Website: bh-photo
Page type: gifting
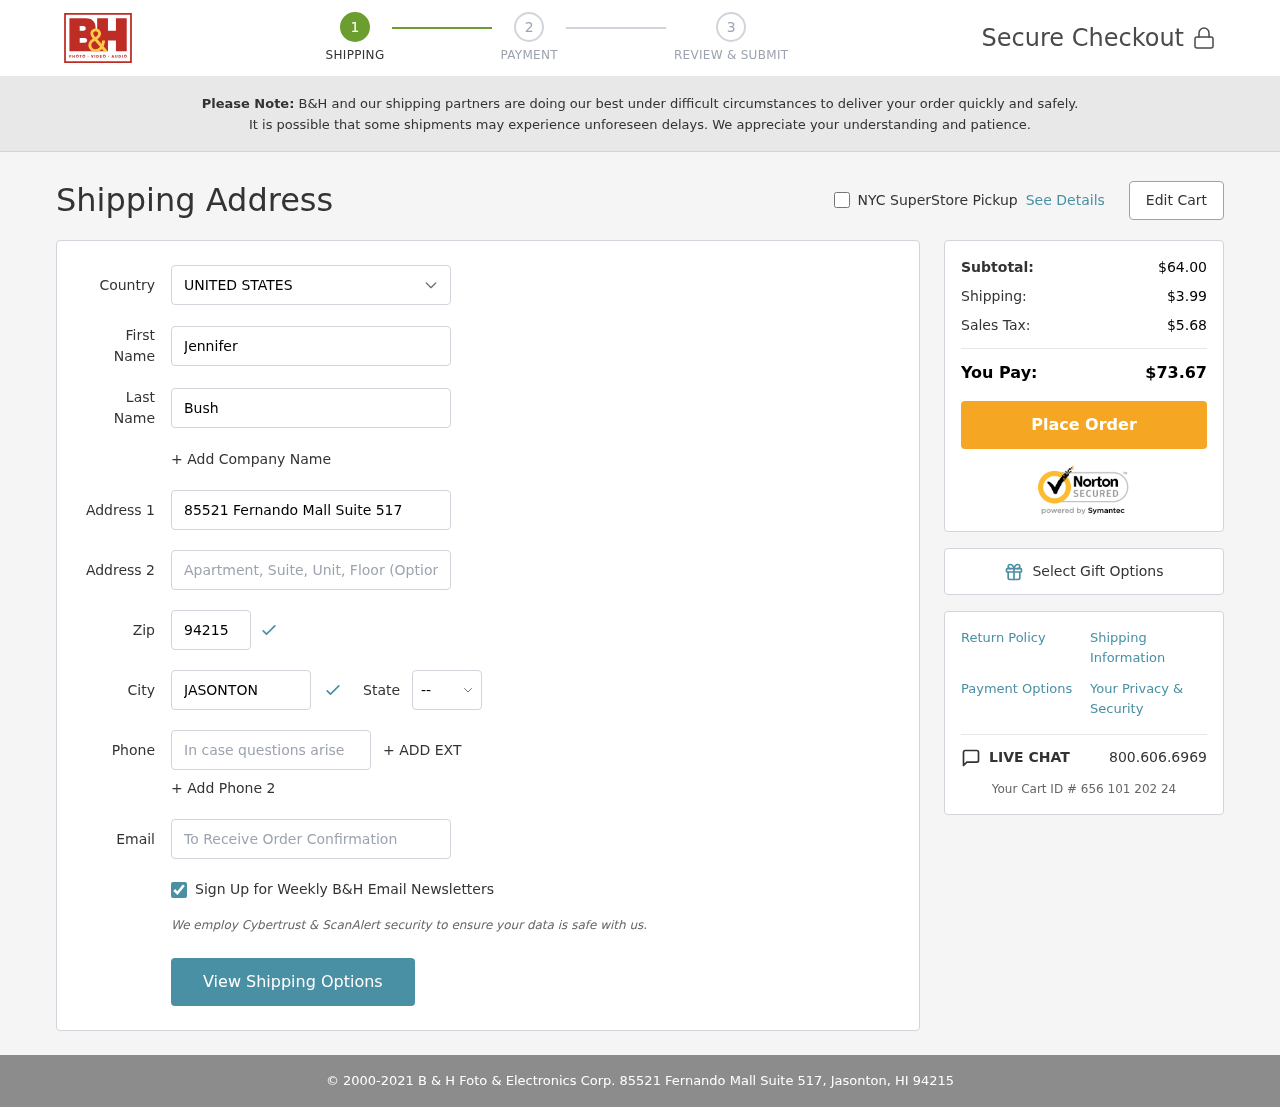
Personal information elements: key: PII_CITY
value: Jasonton
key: PII_COUNTRY
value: United States
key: PII_EMAIL
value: jennifer_bush@gmail.com
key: PII_FIRSTNAME
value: Jennifer
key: PII_LASTNAME
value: Bush
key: PII_PHONE
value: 9749086027
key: PII_POSTCODE
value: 94215
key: PII_STATE_ABBR
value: HI
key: PII_STREET
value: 85521 Fernando Mall Suite 517
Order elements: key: ORDER_SUBTOTAL
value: $64.00
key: ORDER_SHIPPING_COST
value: $3.99
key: ORDER_TAX
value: $5.68
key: ORDER_TOTAL
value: $73.67
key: ORDER_ID
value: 656 101 202 24